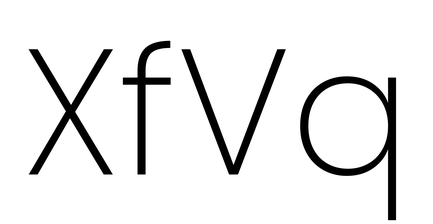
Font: Poppins-ExtraLight